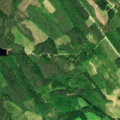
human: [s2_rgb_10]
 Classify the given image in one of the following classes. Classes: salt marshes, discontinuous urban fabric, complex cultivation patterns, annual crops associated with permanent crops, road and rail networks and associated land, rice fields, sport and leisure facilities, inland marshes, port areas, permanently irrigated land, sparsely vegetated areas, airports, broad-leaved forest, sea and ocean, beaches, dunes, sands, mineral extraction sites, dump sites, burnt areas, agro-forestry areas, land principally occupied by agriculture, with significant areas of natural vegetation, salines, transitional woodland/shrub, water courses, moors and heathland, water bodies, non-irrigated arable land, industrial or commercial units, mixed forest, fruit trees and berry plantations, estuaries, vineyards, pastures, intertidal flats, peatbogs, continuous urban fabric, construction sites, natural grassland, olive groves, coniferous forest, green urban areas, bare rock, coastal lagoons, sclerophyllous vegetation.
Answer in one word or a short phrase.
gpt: coniferous forest, mixed forest, transitional woodland/shrub